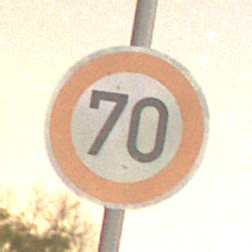
Verkehrszeichen: Geschwindigkeit70
Umgebung: Outdoor, Nature
Tageszeit: Night
Wetter: Clear
Licht: Natural
Jahreszeit: NotSpecified
Kontrast: LowContrast